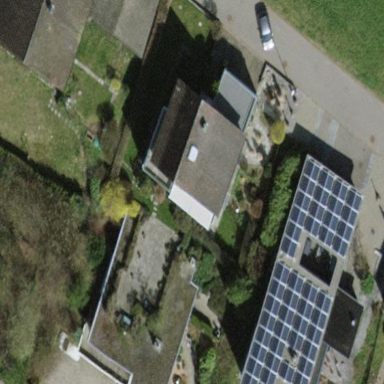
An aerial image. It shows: Pitched roof building.